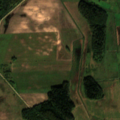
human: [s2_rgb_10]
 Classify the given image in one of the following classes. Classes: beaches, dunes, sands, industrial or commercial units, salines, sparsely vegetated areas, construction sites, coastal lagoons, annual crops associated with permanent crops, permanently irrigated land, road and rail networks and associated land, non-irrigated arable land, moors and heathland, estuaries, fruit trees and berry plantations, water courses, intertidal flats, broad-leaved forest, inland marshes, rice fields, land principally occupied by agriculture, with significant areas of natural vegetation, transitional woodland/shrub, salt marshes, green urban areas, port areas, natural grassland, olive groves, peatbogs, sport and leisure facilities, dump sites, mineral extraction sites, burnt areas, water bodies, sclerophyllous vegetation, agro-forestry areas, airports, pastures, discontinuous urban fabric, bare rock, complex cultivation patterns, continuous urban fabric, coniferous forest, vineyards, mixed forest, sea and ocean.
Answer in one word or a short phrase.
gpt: non-irrigated arable land, pastures, land principally occupied by agriculture, with significant areas of natural vegetation, mixed forest